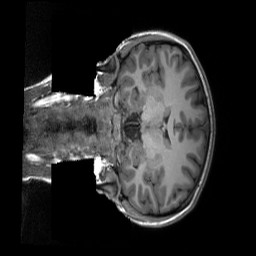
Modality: T1w
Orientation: coronal
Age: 19
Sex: female
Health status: healthy
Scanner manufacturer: siemens
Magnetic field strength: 3 T
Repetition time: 2.3 s
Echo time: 0.00229 s